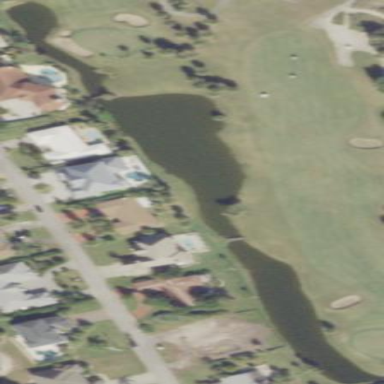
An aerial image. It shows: Pond with natural water.